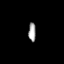
Tissue: skin
Cell type: T cells
Senescence score: 0.2824
Nuclear area (px): 137
Mean DAPI intensity: 162.401